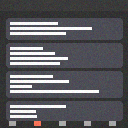
Screen state: on